Question: I am a newbie in aws. I want to know what is data points in elastic beanstalk scaling trigger upper threshold section.

Is this a memory limit or cpu utilization?
What is its unit?
What happen when i increase or decrease this value.
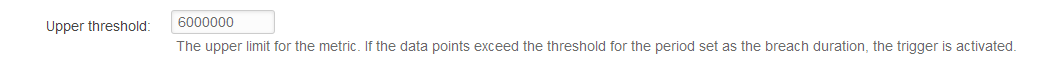
Answer: The triggers work over metrics provided by CloudWatch.
CloudWatch is a system that measures different items, tipically every 1 minute. (some are every 5 minutes)
Each of these measurements is considered a "data point"
In your example look in the same page, there it says if is a CPU utilisation or other measure.
If you change that value you will change the threshold necessary to launch another instance in EB